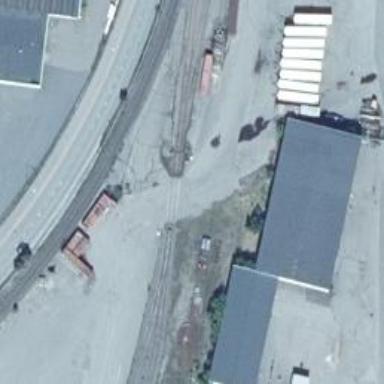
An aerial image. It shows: Rail spur service.